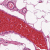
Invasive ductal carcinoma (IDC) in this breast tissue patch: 0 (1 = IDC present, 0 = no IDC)